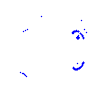
Particle: kaon